Question: I have a sensor that measures the volume of a liquid.
This liquid will be consumed slowly and be refilled when is needed.
What I want to detect is the the times that this liquid is "stolen" or filled.
By stolen I mean sudden drop in the volume of the liquid. The opposite will be considered filling. Values taken from the sensor have smaller spikes that should be ignored given enough measurements that will help so.
Is there any statistics method (documentation) or programming algorithm (any language) or even better an sql function/query (any db) that does the above described scenario?

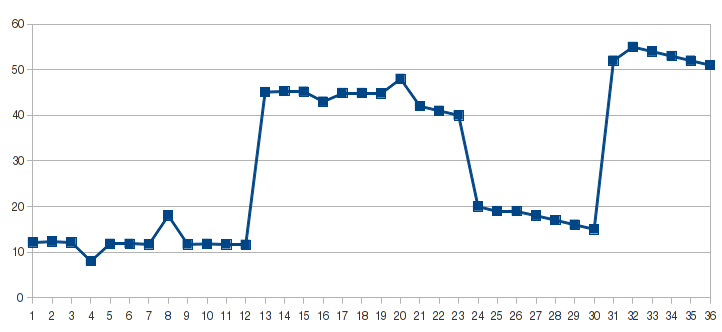
Answer: You are generally looking to spot <URL>.
1. Do you have a baseline value that you would like to keep or do you want to compare against your current running average?
2. What do you consider to be a sudden drop - is it an absolute term (like 5l) or a relative one (5% of the current volume).
Here is an approximate description if you are relying on the running averages.
'''
on volumeChange do
calculate new runningAverage
if (runningAverage outside allowedRange(oldRunningAverage)) then raise warning
oldRunningAverage := runningAverage
'''
What you need to know is:
- - 'allowedRange'
Here's an illustration for a simple moving average (red) for 5 measurements (blue):